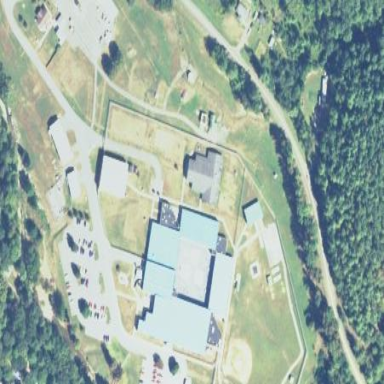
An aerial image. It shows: Prison.